Field crop: maize
Growth stage: 2
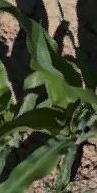
Species: maize